Interaction volume radius: 5 \u00c5
Interaction volume height: 45 \u00c5
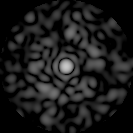
Disorder parameter: 0.8543